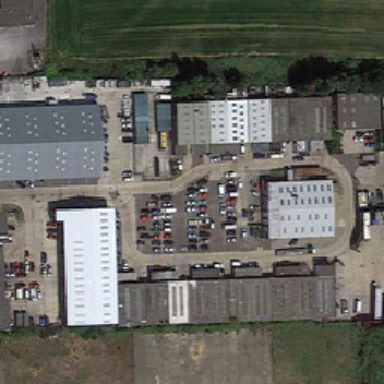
Some buildings are around the parking area of the industrial area .